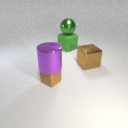
large green metal sphere above large green rubber cube